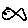
Label: fish